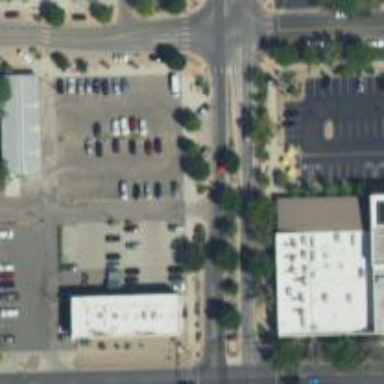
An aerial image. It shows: Parking space is available.